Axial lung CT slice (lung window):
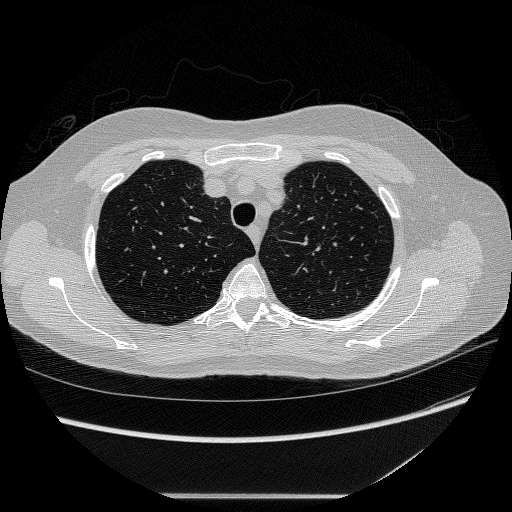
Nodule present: no